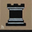
Piece: bR